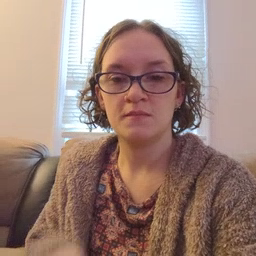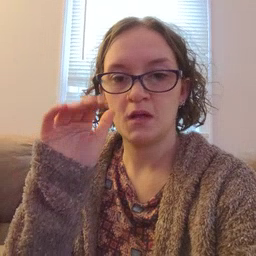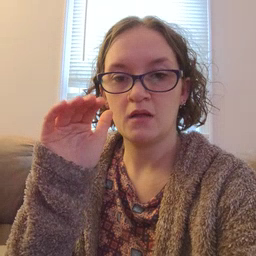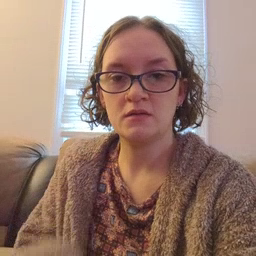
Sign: bye